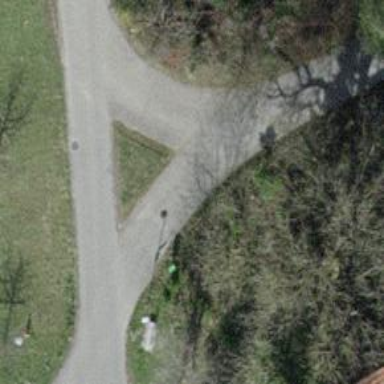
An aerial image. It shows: Residential road.